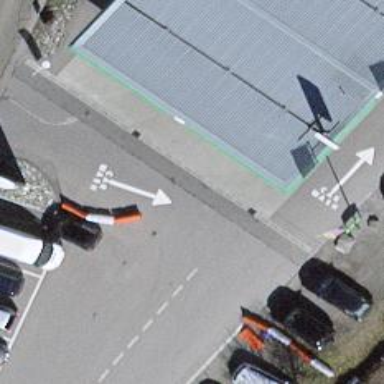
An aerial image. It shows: Asphalt road designated for service vehicles.